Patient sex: F
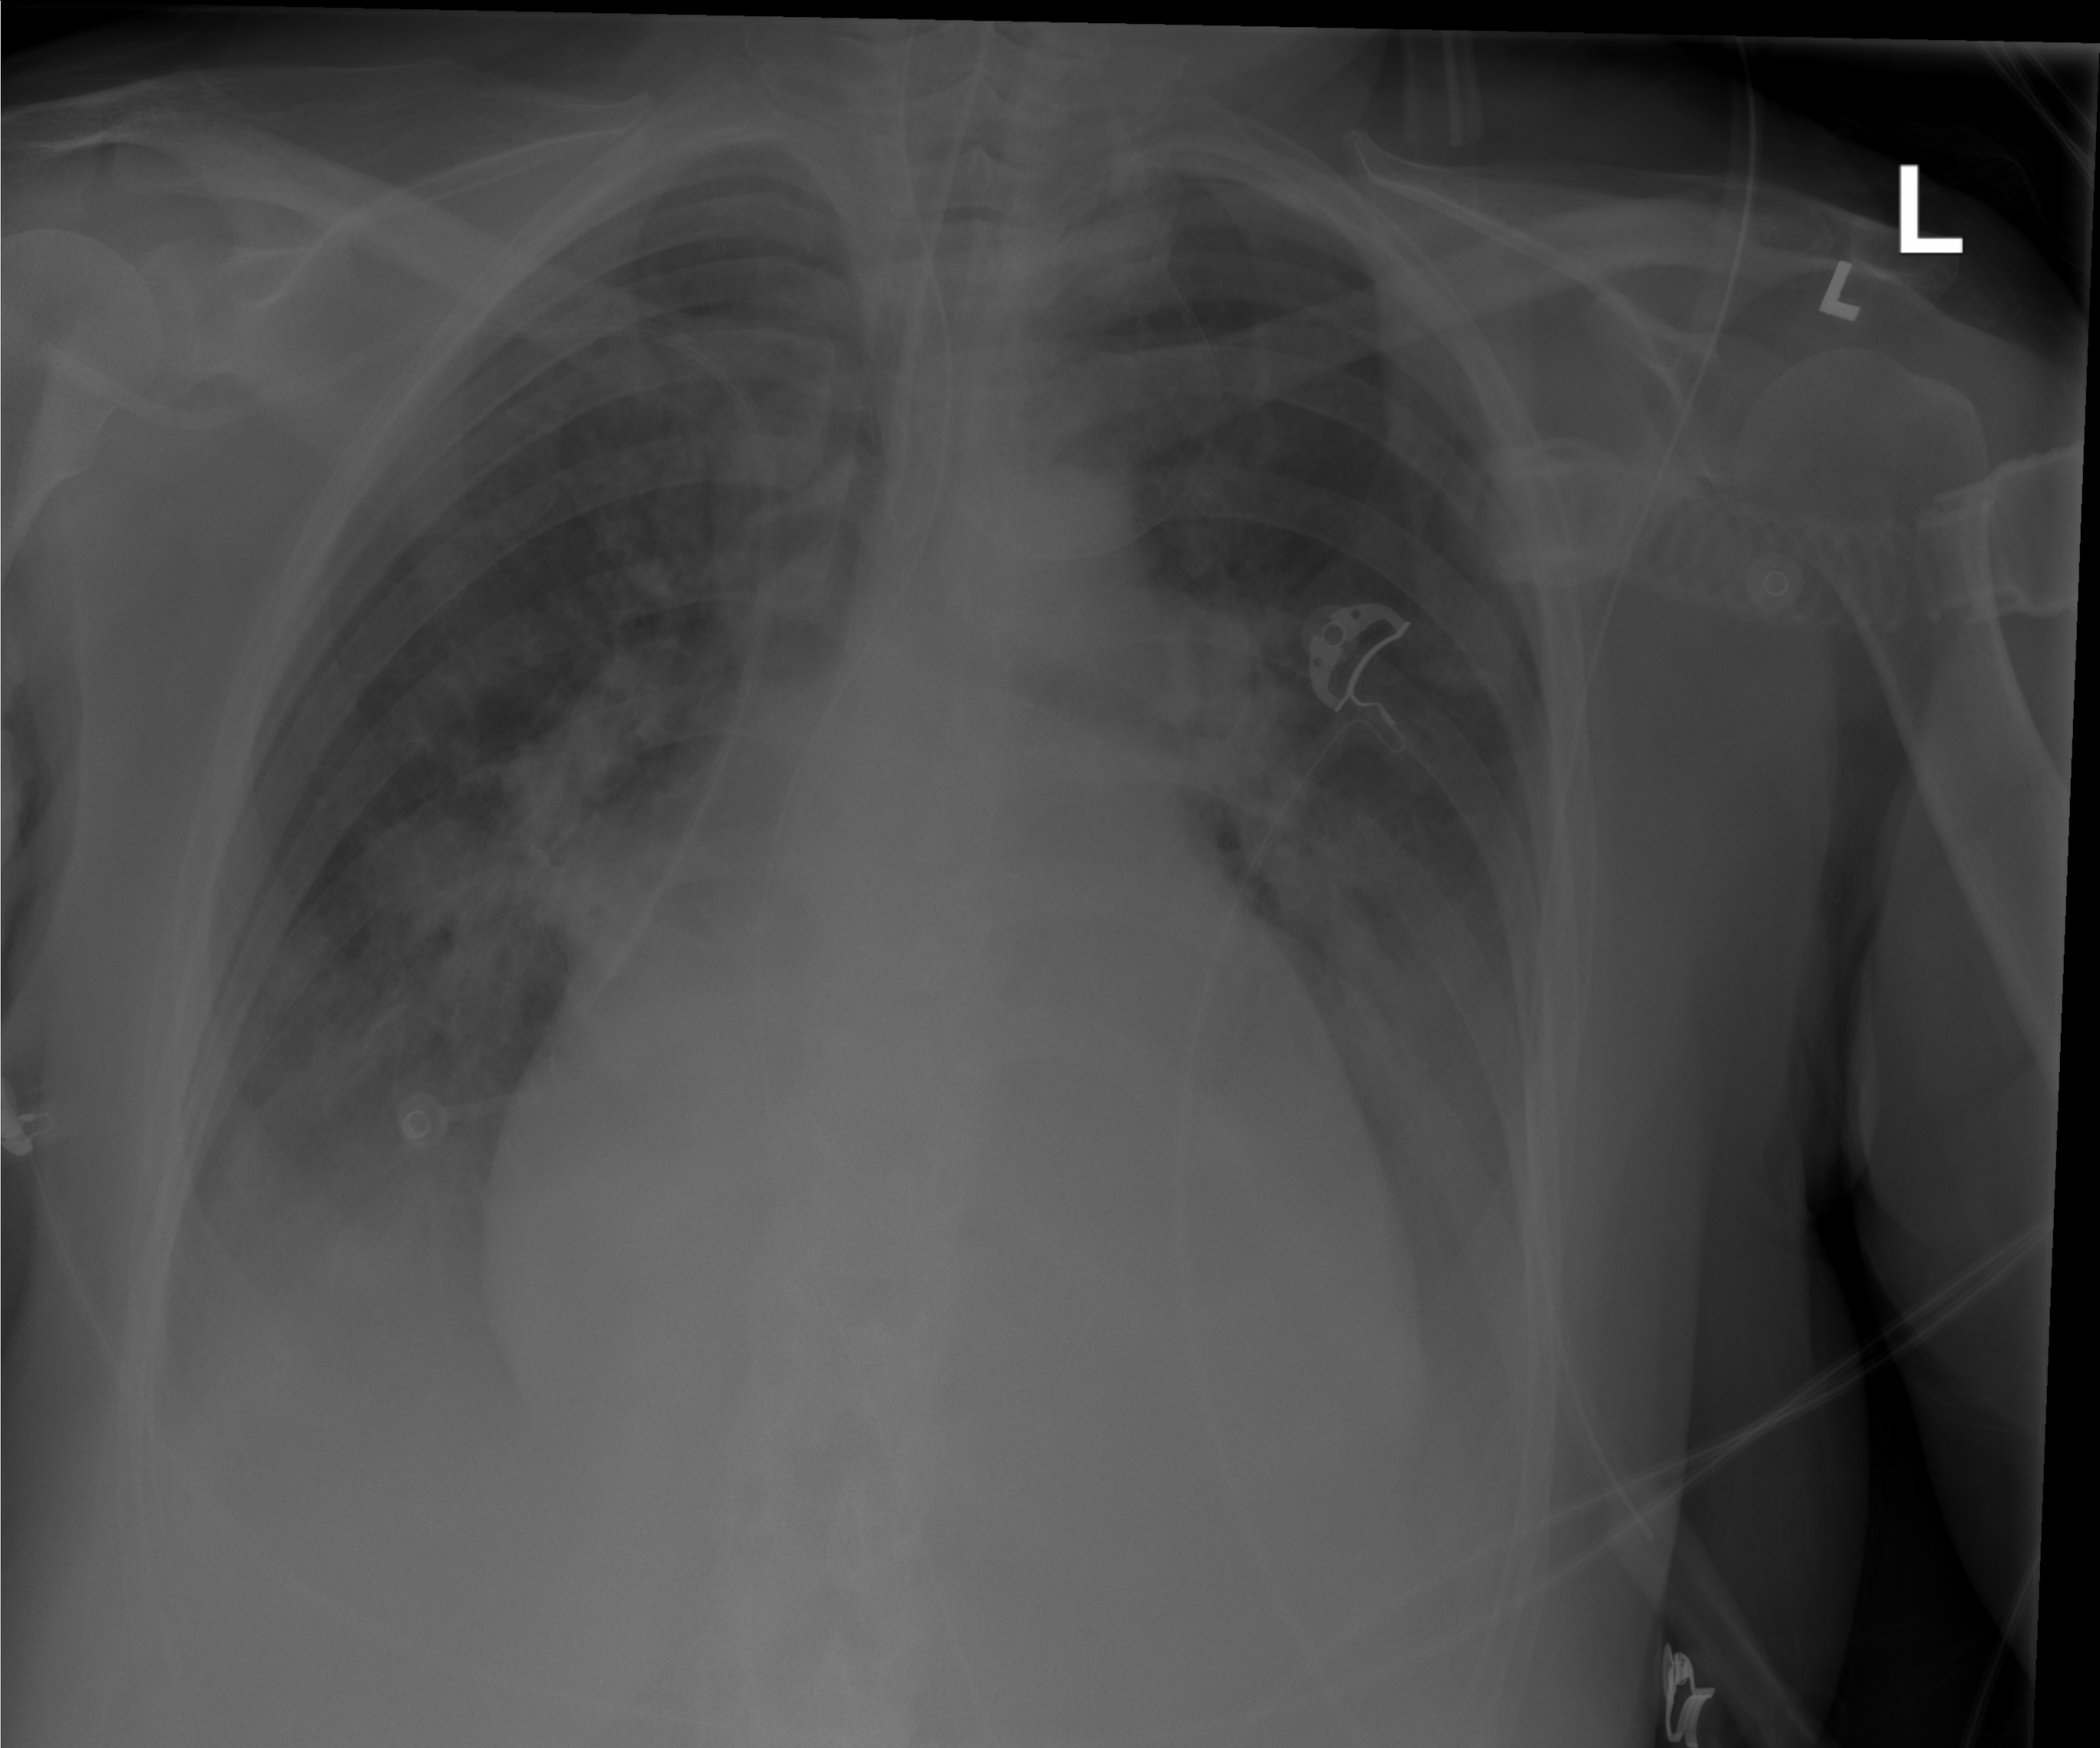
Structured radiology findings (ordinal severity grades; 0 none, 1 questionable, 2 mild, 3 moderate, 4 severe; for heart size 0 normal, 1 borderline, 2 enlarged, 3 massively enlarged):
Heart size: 3
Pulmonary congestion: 2
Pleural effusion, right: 2
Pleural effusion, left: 2
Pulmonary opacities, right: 2
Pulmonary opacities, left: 1
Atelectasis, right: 2
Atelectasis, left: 2